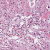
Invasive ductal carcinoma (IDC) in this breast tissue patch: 1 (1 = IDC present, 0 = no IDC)